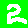
Digit: 2